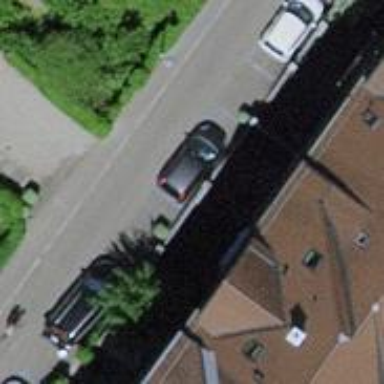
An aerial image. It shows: Residential road with asphalt surface and separate sidewalk.